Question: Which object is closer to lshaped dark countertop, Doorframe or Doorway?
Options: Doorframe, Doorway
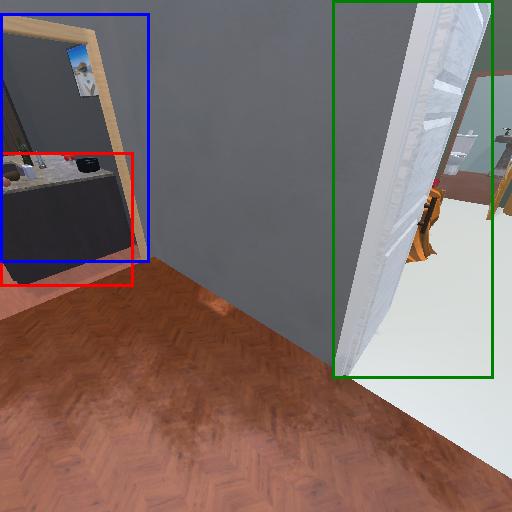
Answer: Doorframe